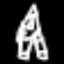
Label: The Eiffel Tower